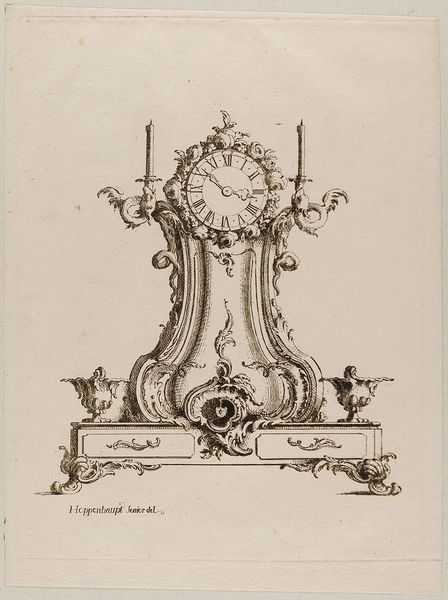
Titel: Standuhr auf breitem Sockel, Blatt aus einer Folge
Künstler: Johann Michael Hoppenhaupt
Standort: Hamburg
Institution: Museum für Kunst und Gewerbe Hamburg
Schlagwörter: rokkoko, rokoko, papier, grafik, graphik, kerze, uhr, kerzen, fotografie, photographie, druckgraphik, druckgrafik, radierung, stich, kunstgewerbe, standuhr, fabelwesen, kunsthandwerk, ungeheuer, ziffernblatt, drachen, drache, monster, rocaille, fabeltier, fabeltiere, tischuhr, zwitterwesen, monstrum, zeitmessung, style, reproduktionen, blumenornamente, industriedesign, krezen, druckerzeugnisse, muschelwerk, ornamentstich, vorlageblätter